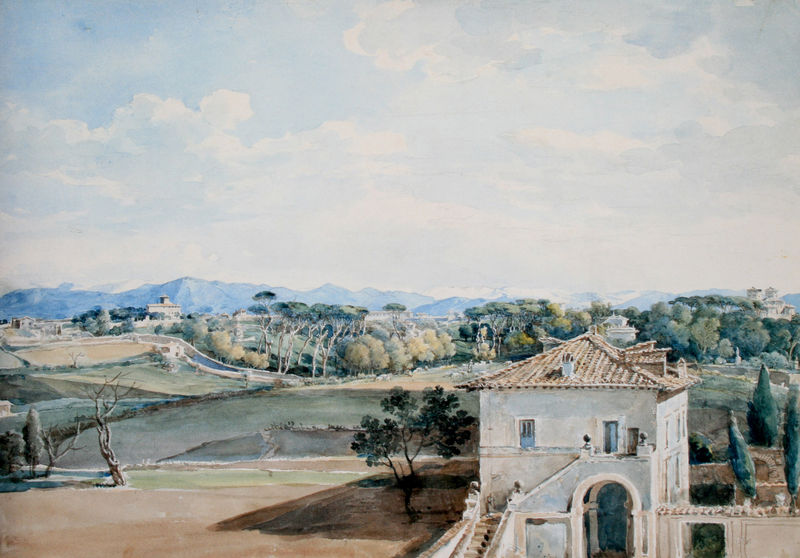
Titel: Aussicht von der Villa Poniatowski in Rom
Künstler: Johann Georg von Dillis
Standort: München
Institution: Staatliche Graphische Sammlung
Schlagwörter: baum, berg, blau, blätter, gemälde, himmel, laub, schatten, wasser, weiß, wolken, aquarell, bäume, grün, landschaft, ocker, ufer, äste, braun, fenster, frankreich, grau, hintergrund, licht, schwarz, skizze, straße, tür, türkis, vordergrund, zeichnung, ausblick, dach, gebäude, haus, park, rot, schnee, weg, wiese, wolke, beige, malerei, architektur, toter, ast, baumstamm, erde, feld, felder, ferne, horizont, häuser, hügel, natur, stamm, weite, zweige, busch, kirche, pfad, sonne, wege, wiesen, rosa, schön, tal, wald, kamin, kamine, schornstein, garten, zypressen, aussicht, spanien, terrasse, vallotton, ansicht, bogen, fassade, italien, süden, studie, berge, gebirge, gipfel, dorf, dächer, mauer, schornsteine, ziegel, bergkette, grafik, graphik, landschaftsmalerei, hof, idylle, vogelperspektive, rundbogen, fluß, querformat, stämme, treppe, durchgang, stufen, kühle, tor, senke, eingang, burg, palast, torbogen, alpen, zypresse, koloriert, kugeln, sonnig, villa, ziegeln, anwesen, ziegeldach, wäldchen, kühl, gebäud, grundstück, pinien, blattlos, bergrücken, mediterran, weise, landsitz, hügelkette, toscana, mittelmeer, toskana, ahus, pfade, südlich, himmer, akazien, arakden, bege, blaue berge, schronstein, landschaftsgemälde, aquaell, spanie, fasenda, landschaft himel, enatur, wpolke, fernde, kahler, südem, gartzen